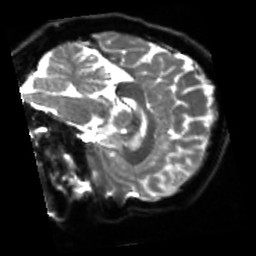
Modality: sbref
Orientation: sagittal
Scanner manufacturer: siemens
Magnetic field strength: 3 T
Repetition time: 4 s
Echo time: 0.0594 s